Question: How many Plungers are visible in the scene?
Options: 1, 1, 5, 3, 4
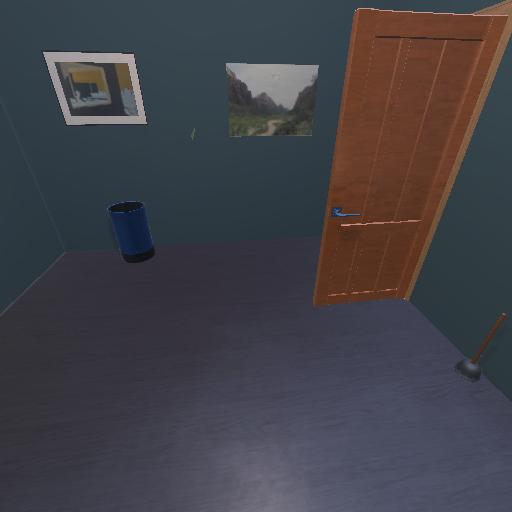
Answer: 1